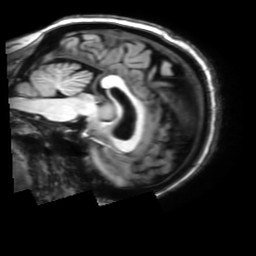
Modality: T1w
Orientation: sagittal
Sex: female
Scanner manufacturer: philips
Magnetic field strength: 3 T
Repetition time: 0.0123 s
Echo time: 0.003475 s